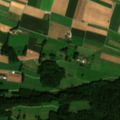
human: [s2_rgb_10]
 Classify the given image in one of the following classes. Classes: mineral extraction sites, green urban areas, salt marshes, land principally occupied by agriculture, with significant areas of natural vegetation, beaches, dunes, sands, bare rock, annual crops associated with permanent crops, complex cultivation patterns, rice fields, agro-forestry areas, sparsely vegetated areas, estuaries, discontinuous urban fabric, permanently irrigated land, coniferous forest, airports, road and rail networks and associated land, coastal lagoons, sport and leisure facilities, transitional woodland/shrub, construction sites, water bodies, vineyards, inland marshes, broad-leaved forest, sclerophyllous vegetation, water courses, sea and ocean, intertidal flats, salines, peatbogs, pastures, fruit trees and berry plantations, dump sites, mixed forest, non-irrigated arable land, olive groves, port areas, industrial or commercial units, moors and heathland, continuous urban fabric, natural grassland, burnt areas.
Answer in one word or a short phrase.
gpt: non-irrigated arable land, pastures, mixed forest